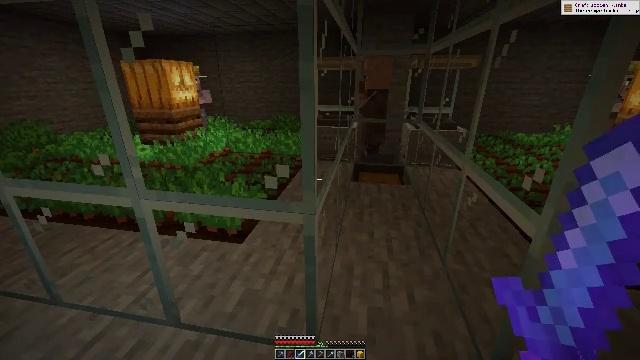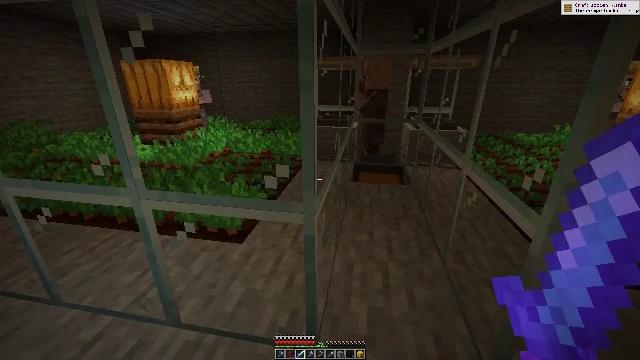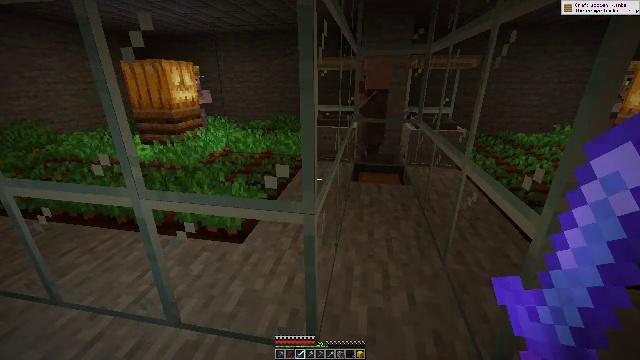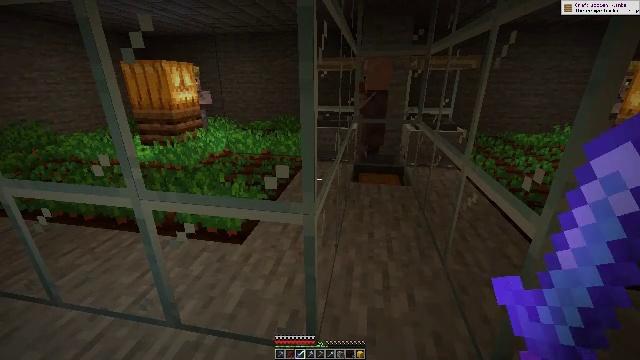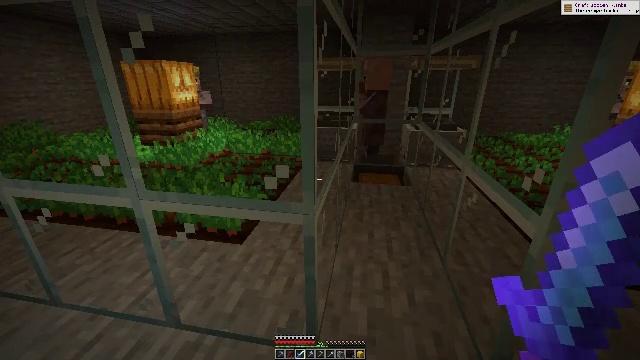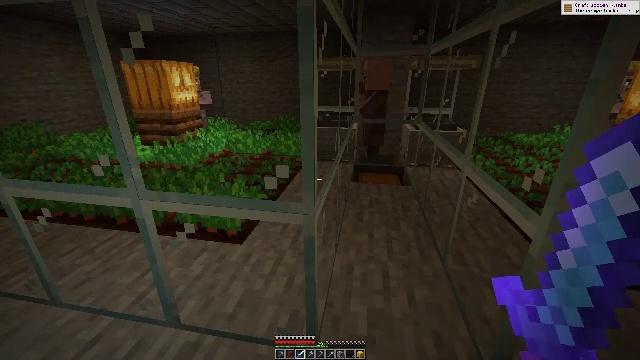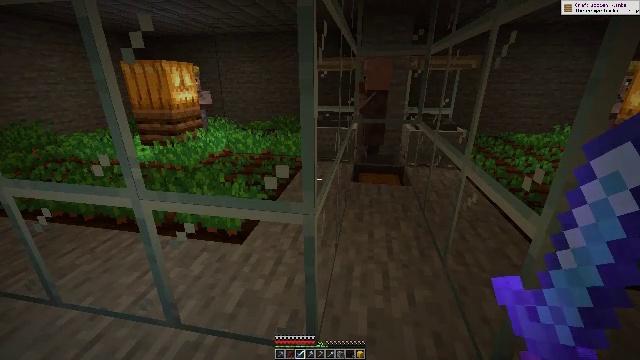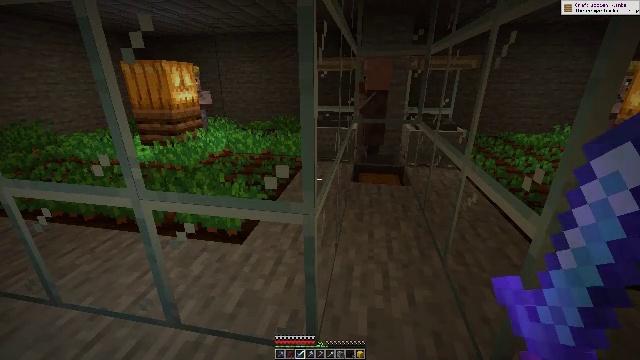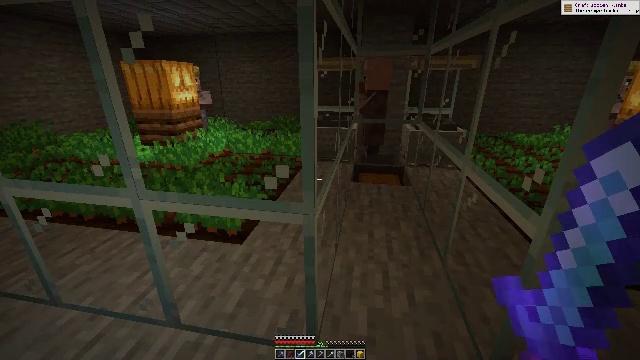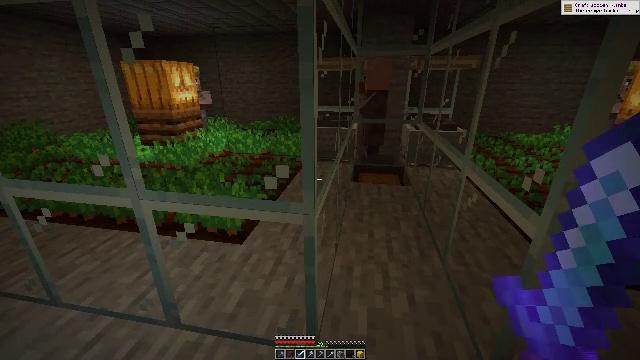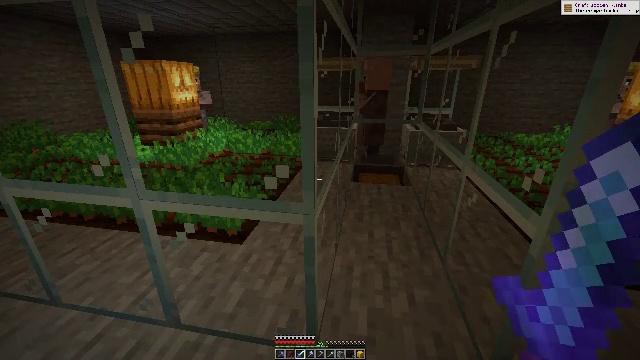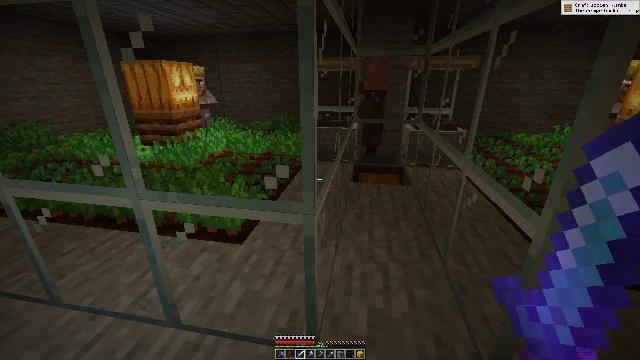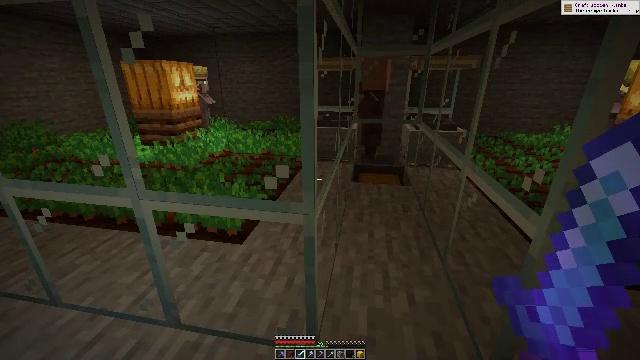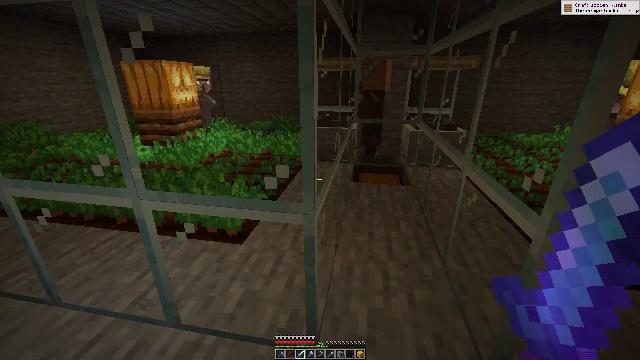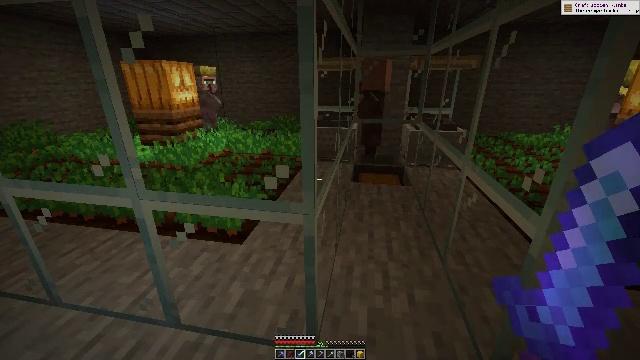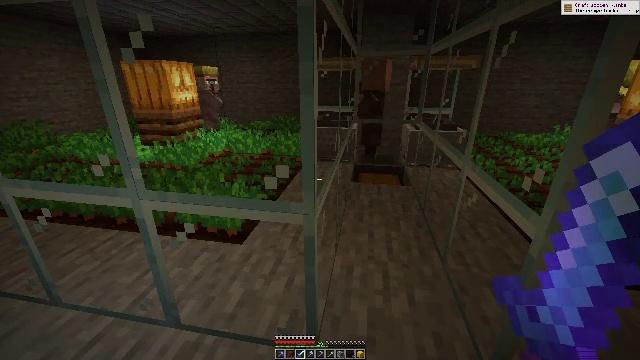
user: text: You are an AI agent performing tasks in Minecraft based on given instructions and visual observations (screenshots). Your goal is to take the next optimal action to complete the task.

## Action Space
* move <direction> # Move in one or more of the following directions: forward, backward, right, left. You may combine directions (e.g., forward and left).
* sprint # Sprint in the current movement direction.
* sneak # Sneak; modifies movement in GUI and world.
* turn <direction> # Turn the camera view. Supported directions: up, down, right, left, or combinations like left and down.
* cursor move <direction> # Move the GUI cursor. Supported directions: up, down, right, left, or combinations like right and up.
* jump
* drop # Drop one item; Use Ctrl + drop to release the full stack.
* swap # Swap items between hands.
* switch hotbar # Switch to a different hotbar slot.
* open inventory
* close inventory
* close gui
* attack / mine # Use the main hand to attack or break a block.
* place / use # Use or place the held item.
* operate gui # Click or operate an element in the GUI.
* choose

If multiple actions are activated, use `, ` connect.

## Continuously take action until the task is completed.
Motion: motion action
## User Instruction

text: Remove and gather vines.
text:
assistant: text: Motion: no_op
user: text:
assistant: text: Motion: no_op
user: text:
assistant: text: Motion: no_op
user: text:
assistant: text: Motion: no_op
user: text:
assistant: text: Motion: no_op
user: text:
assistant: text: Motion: no_op
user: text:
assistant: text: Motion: no_op
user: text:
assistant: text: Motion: no_op
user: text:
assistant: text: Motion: no_op
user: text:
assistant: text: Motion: no_op
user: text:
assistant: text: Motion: no_op
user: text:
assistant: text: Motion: no_op
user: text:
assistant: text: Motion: no_op
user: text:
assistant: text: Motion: no_op
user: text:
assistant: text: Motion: no_op
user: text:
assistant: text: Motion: no_op
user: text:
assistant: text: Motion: no_op
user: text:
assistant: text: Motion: no_op
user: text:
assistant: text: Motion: no_op
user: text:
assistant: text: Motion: no_op
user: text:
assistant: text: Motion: no_op
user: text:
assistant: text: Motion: no_op
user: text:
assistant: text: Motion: no_op
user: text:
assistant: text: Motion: no_op
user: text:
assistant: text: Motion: no_op
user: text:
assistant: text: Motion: no_op
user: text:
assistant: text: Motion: no_op
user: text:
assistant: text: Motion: no_op
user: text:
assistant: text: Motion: no_op
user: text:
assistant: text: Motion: no_op